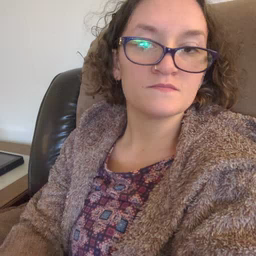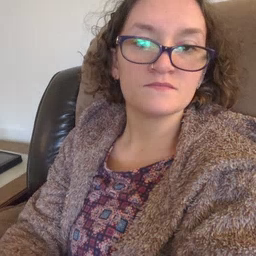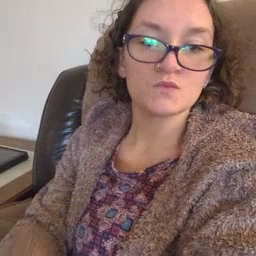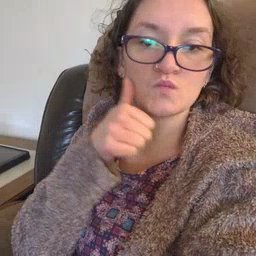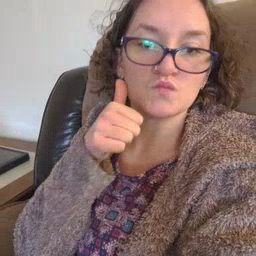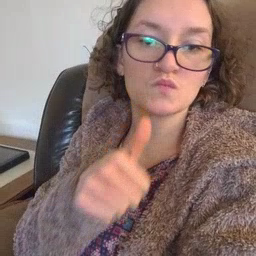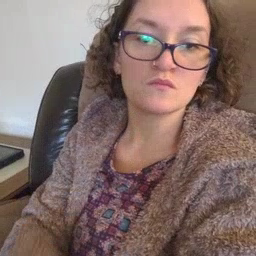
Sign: girl